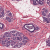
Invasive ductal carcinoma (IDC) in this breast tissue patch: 0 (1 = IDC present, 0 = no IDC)